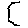
Label: hexagon